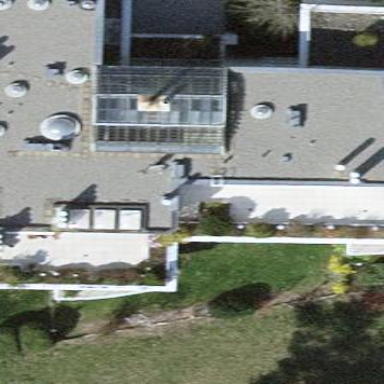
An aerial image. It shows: Building with flat roof.